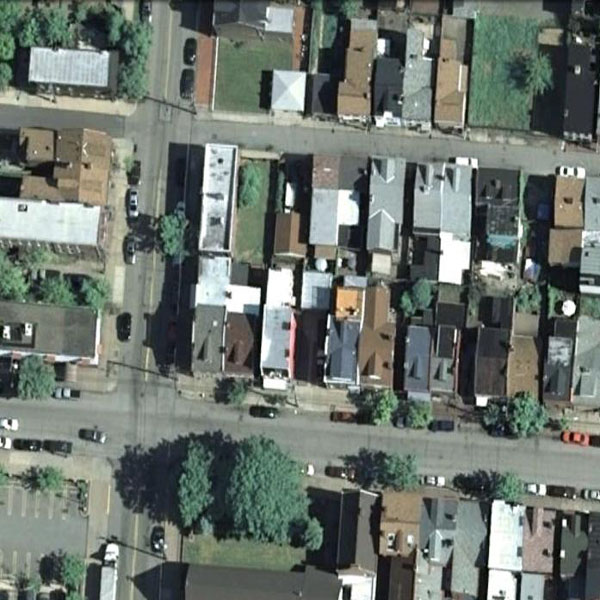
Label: Residential